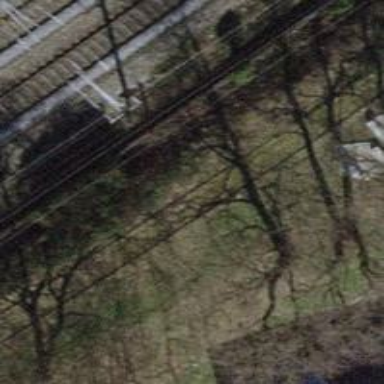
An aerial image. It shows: Disused railway spur with single track.